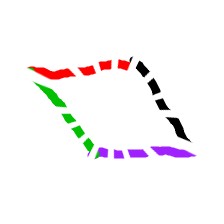
Shape: parallelogram